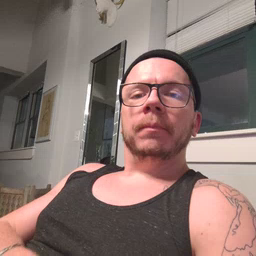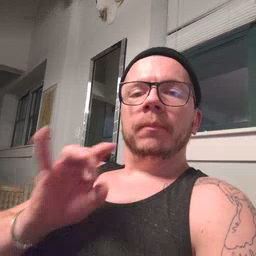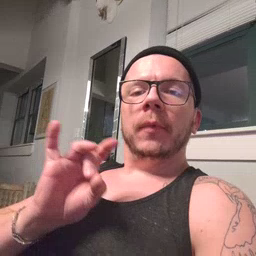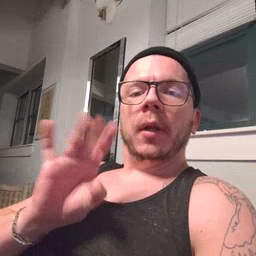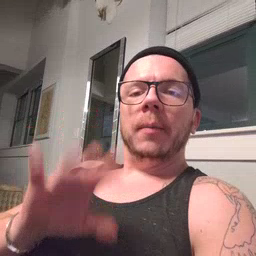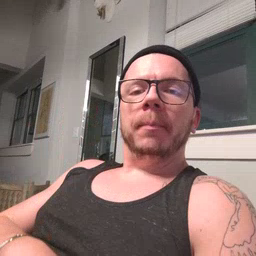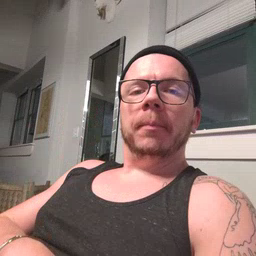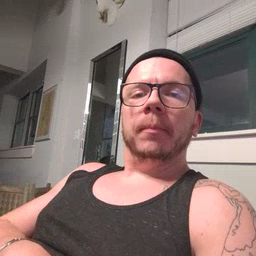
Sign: yucky